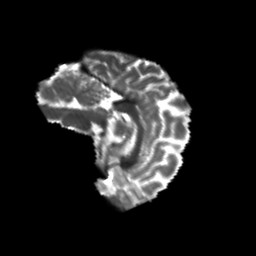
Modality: T2w
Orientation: sagittal
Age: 21
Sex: female
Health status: healthy
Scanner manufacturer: philips
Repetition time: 7.395 s
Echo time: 0.08599 s